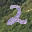
Label: 2